Question: I'm performing some tests with an scrollbar in Winforms. I have the following code, that seems to be correct, but I never see the scrollbar completely fill. When the scrollbar value reaches 100, the scroll draw is as shown in this picture (about 50%).

This is the example code that I'm using:
'''
private void animate_scroll(object sender, EventArgs e)
{
progressBar1.Minimum = 0;
progressBar1.Maximum = 100;
progressBar1.Step = 1;
ThreadPool.QueueUserWorkItem(new WaitCallback(AnimateScroll));
}
private void AnimateScroll(object state)
{
while (true)
{
mValue = (mValue + 1) % 101;
this.Invoke((MethodInvoker)delegate()
{
progressBar1.Value = mValue;
System.Diagnostics.Debug.WriteLine(progressBar1.Value);
});
System.Threading.Thread.Sleep(10);
}
}
private int mValue = 0;
'''
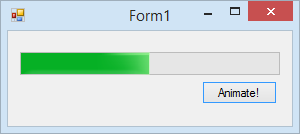
Answer: According to the following <URL>, the issue is caused by the animation added in Windows 7. The issue gets fixed doing the following trick:
'''
progressBar1.Value = mValue;
progressBar1.Value = mValue - 1;
'''